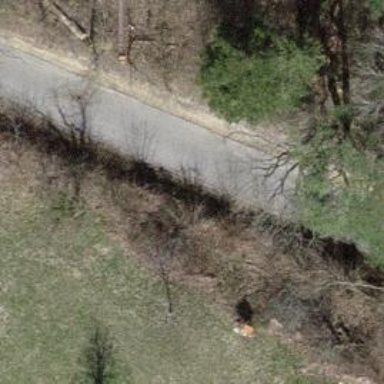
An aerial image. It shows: Unclassified road.